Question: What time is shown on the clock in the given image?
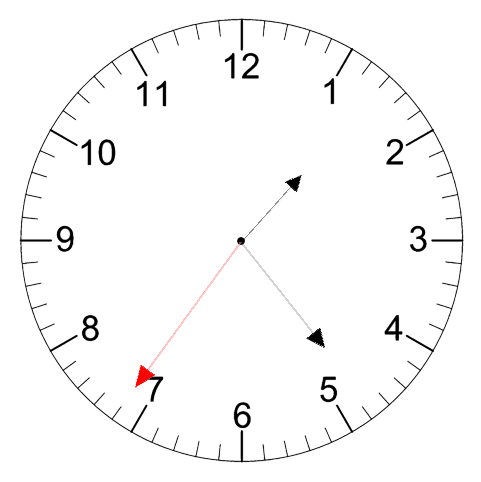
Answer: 01:23:36